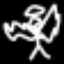
Label: angel